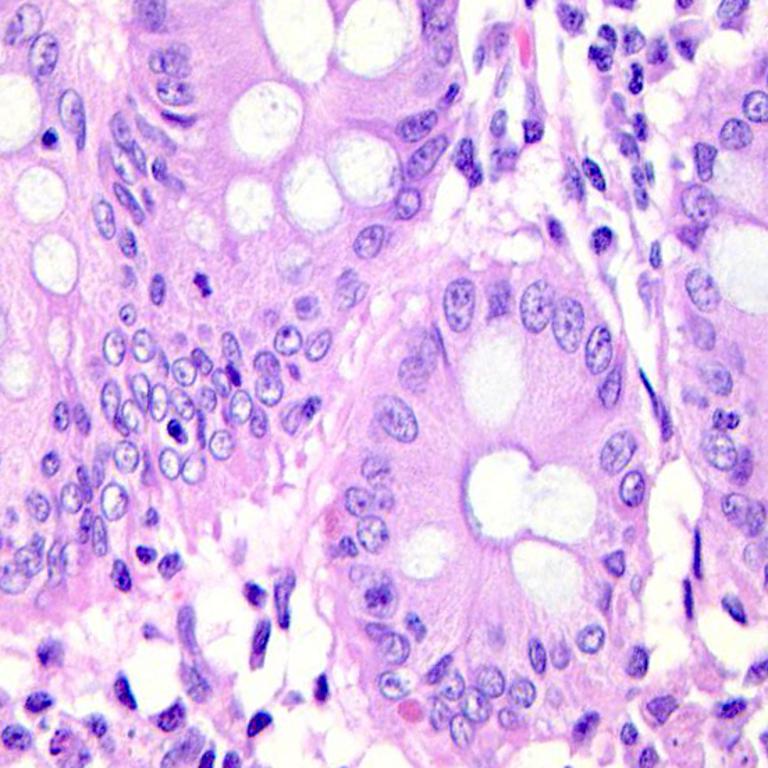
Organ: colon
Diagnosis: benign